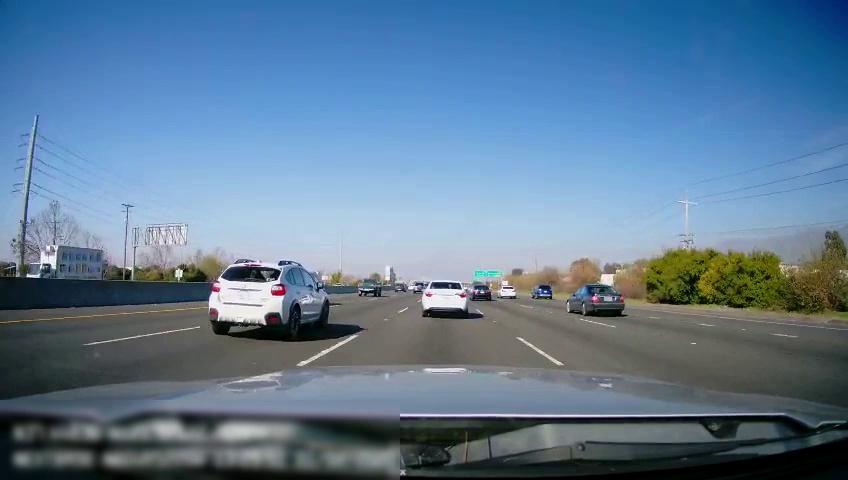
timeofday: Day
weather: Sunny
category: Drivable Space
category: Vehicles | Truck
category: Vehicles | Car
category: Vehicles | Car
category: Vehicles | Car
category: Vehicles | Car
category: Vehicles | Car
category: Vehicles | SUV
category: Vehicles | Car
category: Vehicles | Truck
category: Vehicles | SUV
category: Vehicles | Car
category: Lanes | Current Lane
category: Lanes | Current Lane
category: Lanes | Alternate Lane
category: Lanes | Alternate Lane
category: Lanes | Alternate Lane
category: Lanes | Alternate Lane
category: Lanes | Alternate Lane
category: Traffic | Signs
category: Traffic | Signs
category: Traffic | Signs